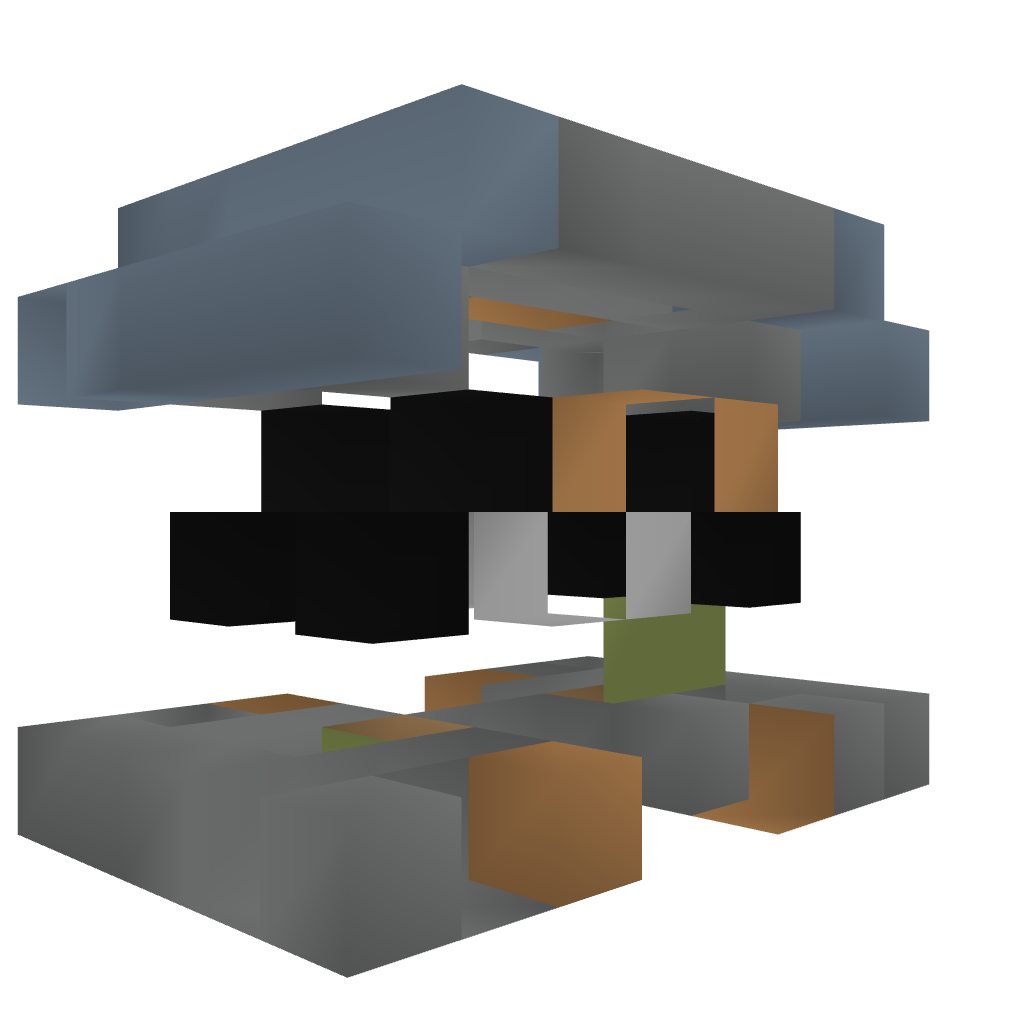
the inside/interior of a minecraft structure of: Horse Door